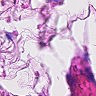
Metastatic tissue present: no